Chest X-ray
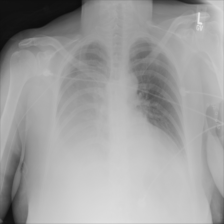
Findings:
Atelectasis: negative
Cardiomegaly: negative
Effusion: positive
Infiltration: negative
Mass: negative
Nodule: negative
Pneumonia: negative
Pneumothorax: negative
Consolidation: negative
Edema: negative
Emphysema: negative
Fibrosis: negative
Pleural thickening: negative
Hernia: negative